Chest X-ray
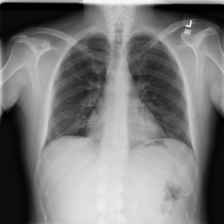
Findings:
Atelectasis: negative
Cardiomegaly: negative
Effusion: negative
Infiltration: negative
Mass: negative
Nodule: negative
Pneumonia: negative
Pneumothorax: negative
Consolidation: negative
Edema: negative
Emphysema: negative
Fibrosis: negative
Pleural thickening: positive
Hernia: negative